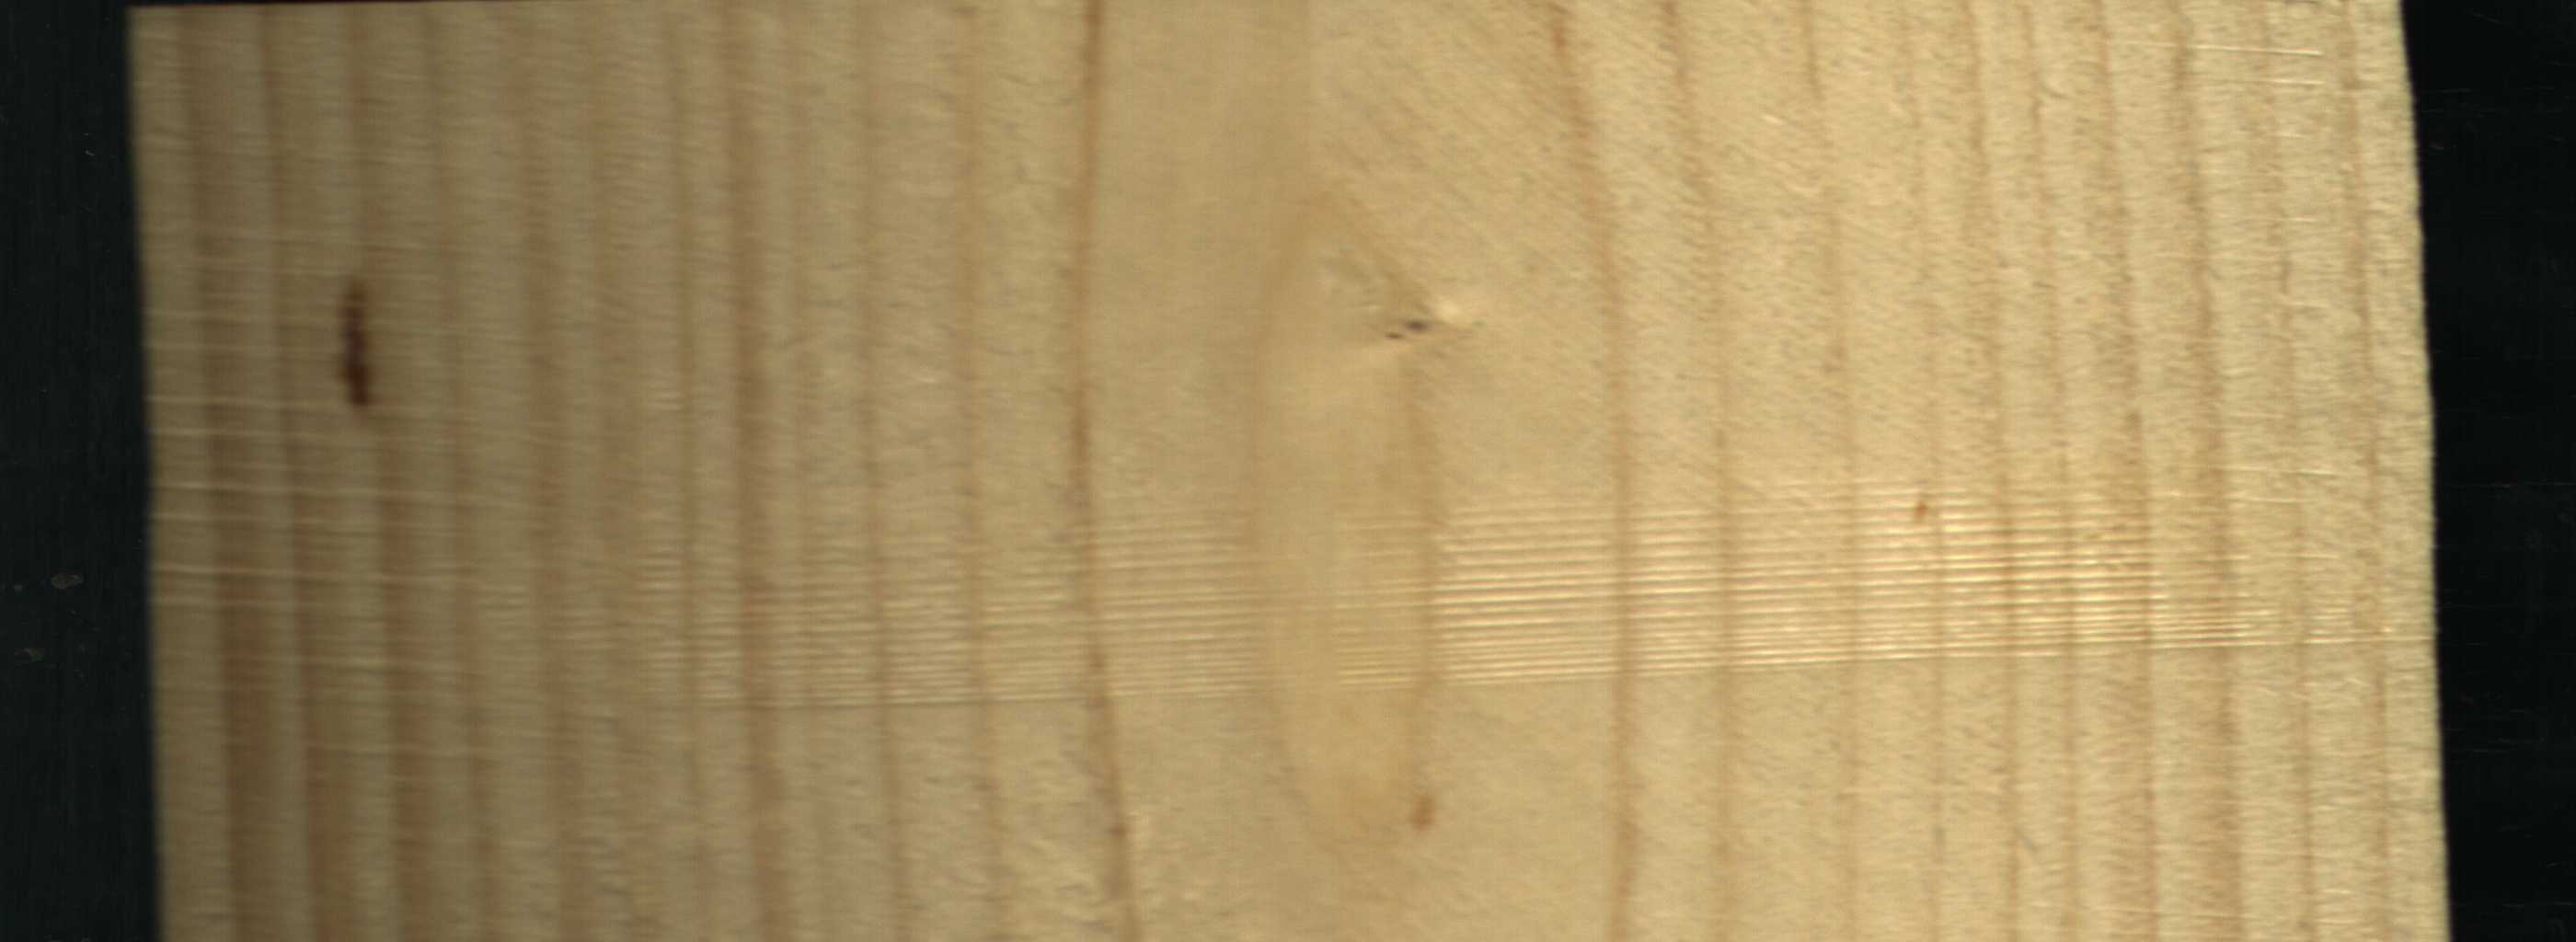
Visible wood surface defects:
resin
Quartzity
Quartzity